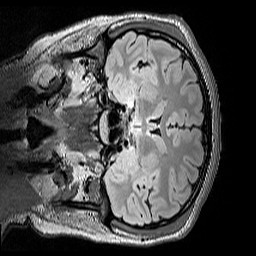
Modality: FLAIR
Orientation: coronal
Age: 12
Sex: female
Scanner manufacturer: siemens
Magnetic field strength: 3 T
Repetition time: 5 s
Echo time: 0.388 s